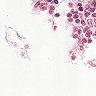
Metastatic tissue present: no